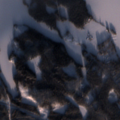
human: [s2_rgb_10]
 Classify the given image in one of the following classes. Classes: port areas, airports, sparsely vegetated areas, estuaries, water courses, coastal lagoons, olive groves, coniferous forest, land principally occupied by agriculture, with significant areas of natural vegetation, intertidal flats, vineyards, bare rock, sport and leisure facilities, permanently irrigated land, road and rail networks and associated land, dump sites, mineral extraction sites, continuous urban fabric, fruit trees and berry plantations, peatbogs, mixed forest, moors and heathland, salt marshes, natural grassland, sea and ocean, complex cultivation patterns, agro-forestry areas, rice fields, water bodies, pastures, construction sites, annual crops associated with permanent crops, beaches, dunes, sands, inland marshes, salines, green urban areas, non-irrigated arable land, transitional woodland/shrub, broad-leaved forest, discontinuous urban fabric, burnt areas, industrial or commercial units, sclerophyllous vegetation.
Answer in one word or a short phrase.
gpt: coniferous forest, mixed forest, water bodies